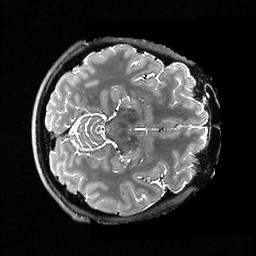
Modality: T2w
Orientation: axial
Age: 37
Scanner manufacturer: ge
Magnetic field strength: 3 T
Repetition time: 3.202 s
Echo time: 0.0669 s